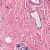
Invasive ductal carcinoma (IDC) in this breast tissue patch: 0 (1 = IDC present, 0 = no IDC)